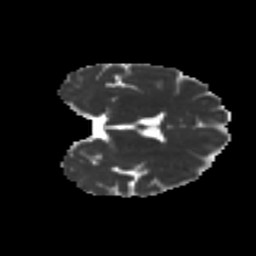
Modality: MD
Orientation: coronal
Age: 34
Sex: female
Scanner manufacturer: ge
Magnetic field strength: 3 T
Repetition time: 7.8 s
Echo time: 0.0606 s